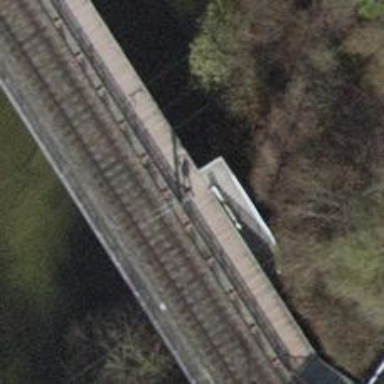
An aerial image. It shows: Footway bridge.